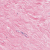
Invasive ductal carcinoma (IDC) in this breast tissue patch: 0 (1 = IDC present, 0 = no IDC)